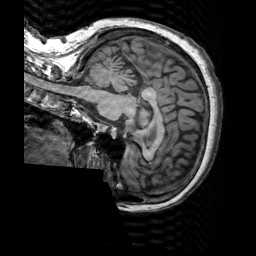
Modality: T1w
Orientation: sagittal
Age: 60
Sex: female
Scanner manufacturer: siemens
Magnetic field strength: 3 T
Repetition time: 2.3 s
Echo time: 0.00303 s